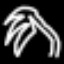
Label: palm tree